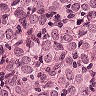
Metastatic tissue present: yes